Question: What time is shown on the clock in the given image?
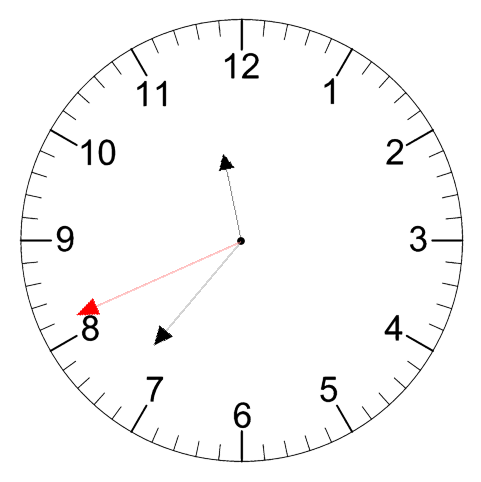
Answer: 11:36:41